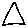
Label: triangle